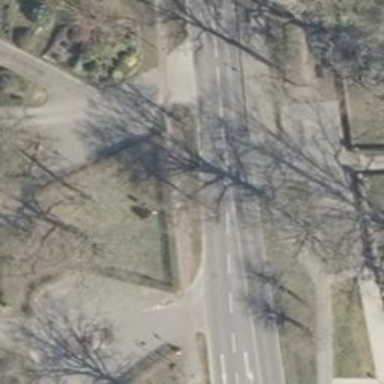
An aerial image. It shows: Secondary road with separate asphalt sidewalks and cycle lanes.